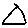
Label: triangle